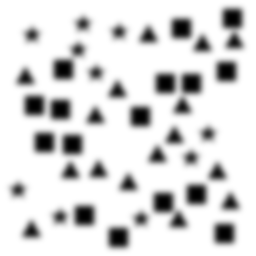
Squares: 16
Triangles: 16
Stars: 10
Total shapes: 42